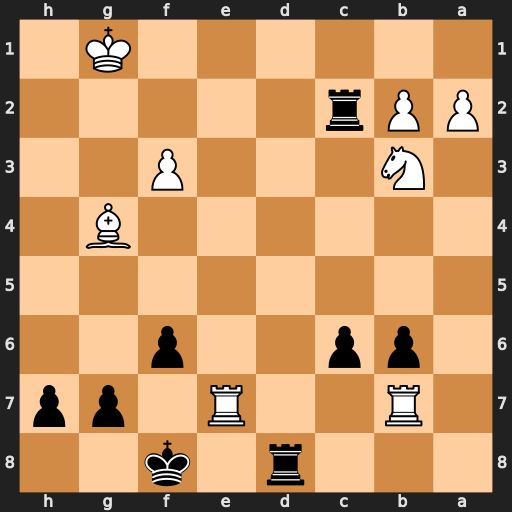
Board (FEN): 3r1k2/1R2R1pp/1pp2p2/8/6B1/1N3P2/PPr5/6K1
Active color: b
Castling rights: -
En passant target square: -
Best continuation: Rd1+ Re1 Rxe1#